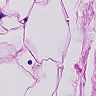
Metastatic tissue present: no